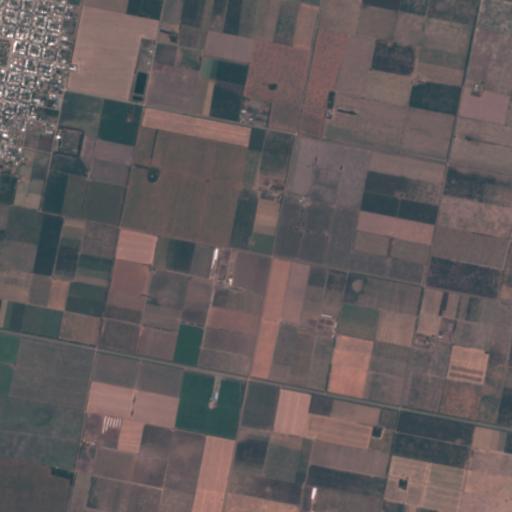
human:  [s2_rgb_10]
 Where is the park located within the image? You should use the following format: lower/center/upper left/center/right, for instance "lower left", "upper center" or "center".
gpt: The park is located in the upper left of the image.
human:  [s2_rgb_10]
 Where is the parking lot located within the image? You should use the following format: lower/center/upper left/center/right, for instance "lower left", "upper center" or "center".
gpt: The parking lot is located in the upper left of the image.
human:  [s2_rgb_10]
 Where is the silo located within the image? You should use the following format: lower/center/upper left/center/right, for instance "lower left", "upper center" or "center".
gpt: The silo is located in the upper left of the image.
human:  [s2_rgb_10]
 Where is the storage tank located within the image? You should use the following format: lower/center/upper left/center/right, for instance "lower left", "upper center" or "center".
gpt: The storage tank is located in the upper left of the image.
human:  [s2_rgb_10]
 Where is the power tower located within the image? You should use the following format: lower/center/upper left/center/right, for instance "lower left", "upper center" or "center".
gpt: There is no power tower in the image.